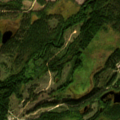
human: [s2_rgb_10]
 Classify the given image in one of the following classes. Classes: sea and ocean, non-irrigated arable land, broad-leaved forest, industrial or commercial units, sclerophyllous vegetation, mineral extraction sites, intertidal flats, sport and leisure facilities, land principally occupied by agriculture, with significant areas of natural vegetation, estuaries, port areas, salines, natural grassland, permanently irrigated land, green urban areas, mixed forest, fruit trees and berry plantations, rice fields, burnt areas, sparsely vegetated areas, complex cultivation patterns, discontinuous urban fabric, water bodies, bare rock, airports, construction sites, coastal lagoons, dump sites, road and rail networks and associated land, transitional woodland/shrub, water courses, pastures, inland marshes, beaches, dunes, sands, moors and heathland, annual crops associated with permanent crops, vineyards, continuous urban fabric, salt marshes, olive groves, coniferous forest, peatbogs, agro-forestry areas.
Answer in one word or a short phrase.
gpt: coniferous forest, transitional woodland/shrub